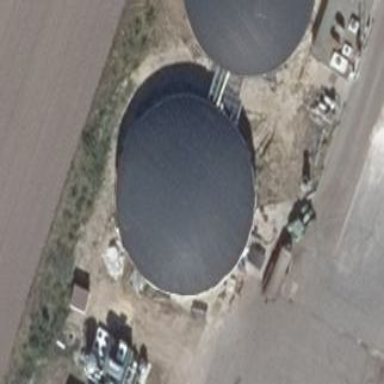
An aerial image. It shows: Digester building.